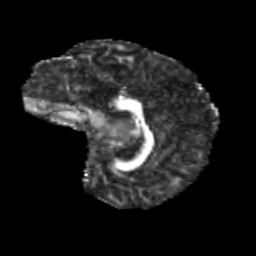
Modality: FA
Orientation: sagittal
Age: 13
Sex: male
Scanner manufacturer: siemens
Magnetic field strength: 3 T
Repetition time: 3.8 s
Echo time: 0.07 s